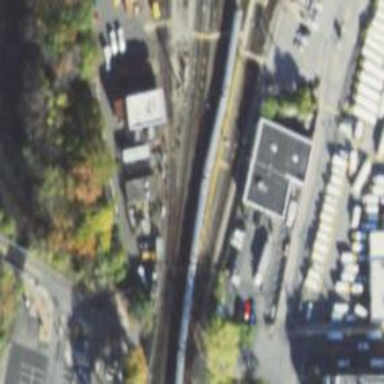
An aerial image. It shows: Railway signal.